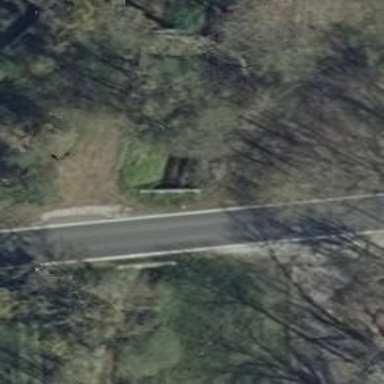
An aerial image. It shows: Culvert tunnel.